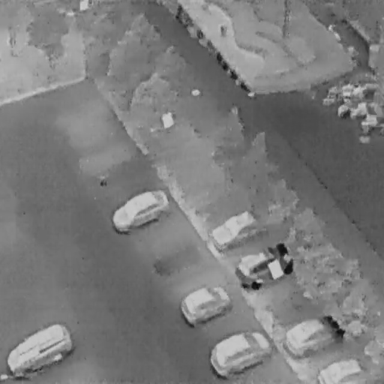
There are 17 objects shown in the infrared image, including seven Cars, and ten Bicycles.